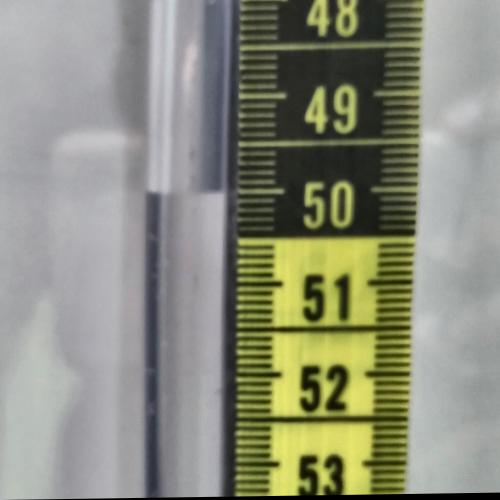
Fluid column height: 50.0 cm